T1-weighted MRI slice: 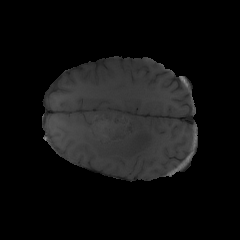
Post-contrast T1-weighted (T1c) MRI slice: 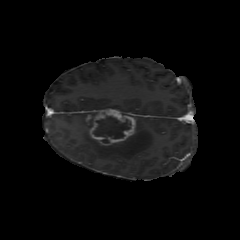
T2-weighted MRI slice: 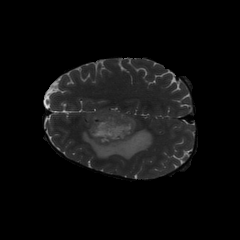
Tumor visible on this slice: yes